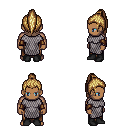
a pixel art fantasy rpg character, male body template, human, dark skin, chain mail, robe skirt, blonde long topknot hairstyle, cloth bracers, black shoes, four views (front, back, left, right), 2x2 character sprite sheet, small pixel art, hard edges, no anti-aliasing